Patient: sex M, age 61
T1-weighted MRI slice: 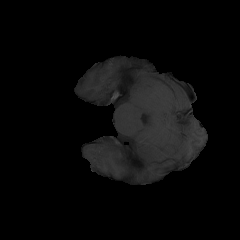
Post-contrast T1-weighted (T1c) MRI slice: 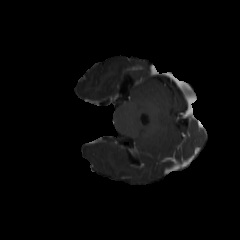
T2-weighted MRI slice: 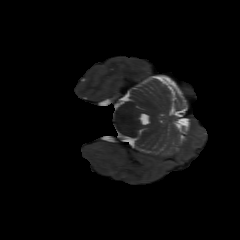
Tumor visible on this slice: no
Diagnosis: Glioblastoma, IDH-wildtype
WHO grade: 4